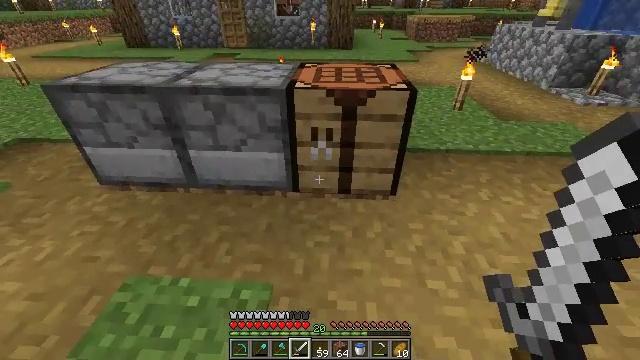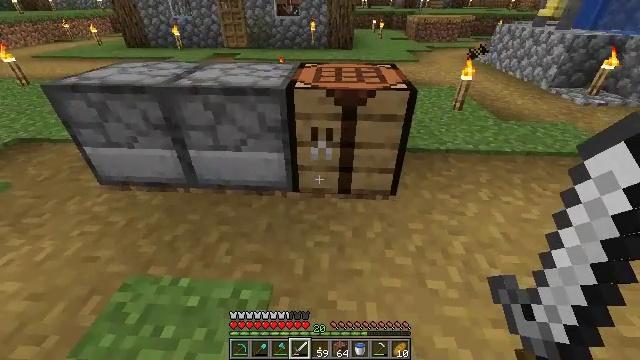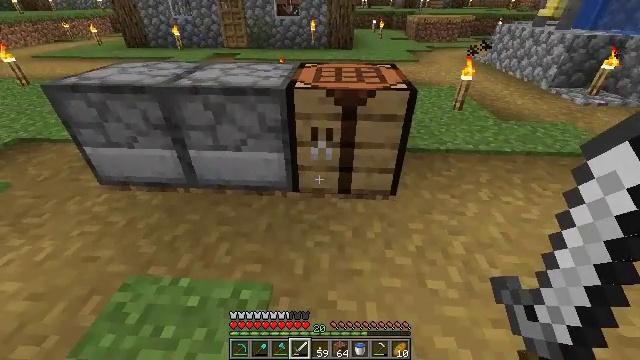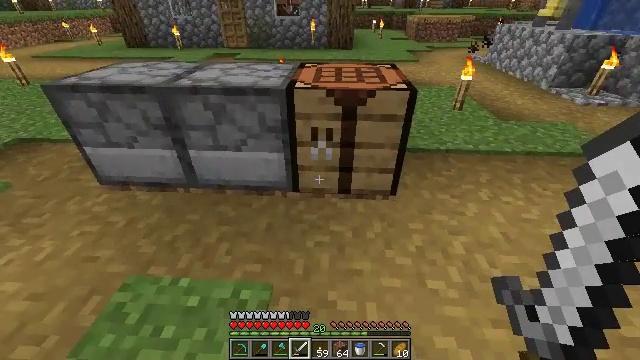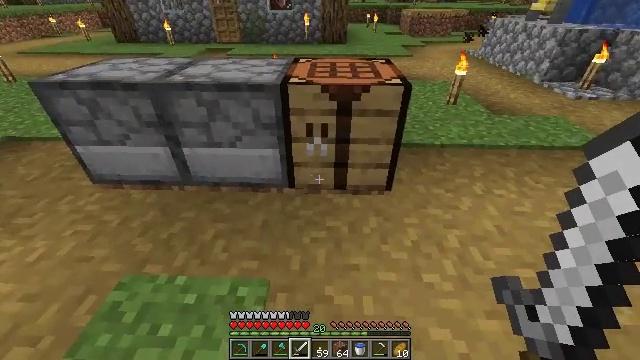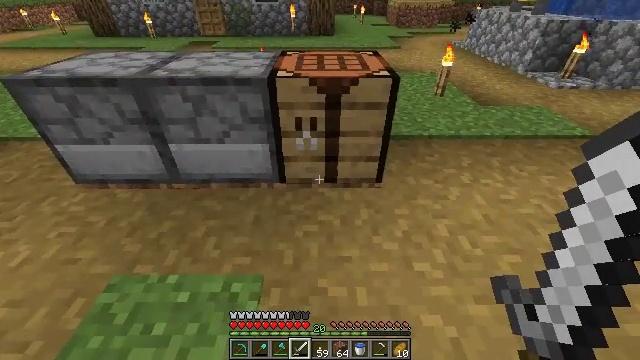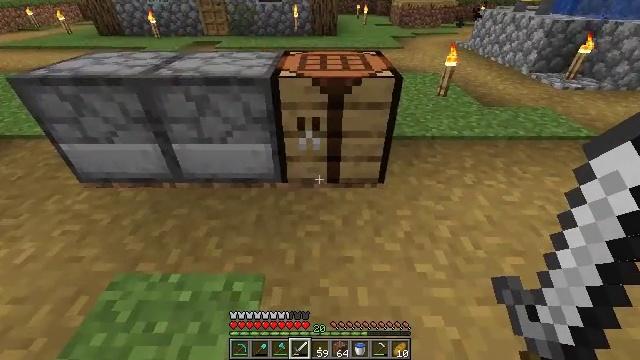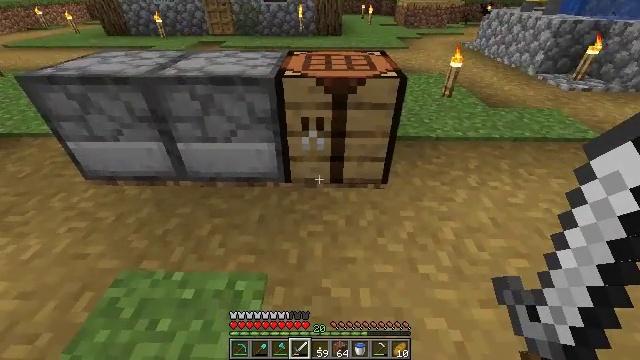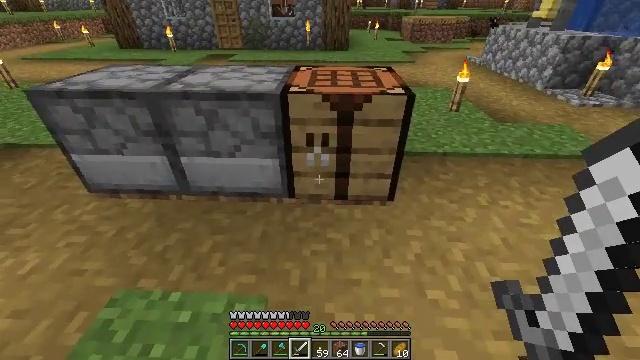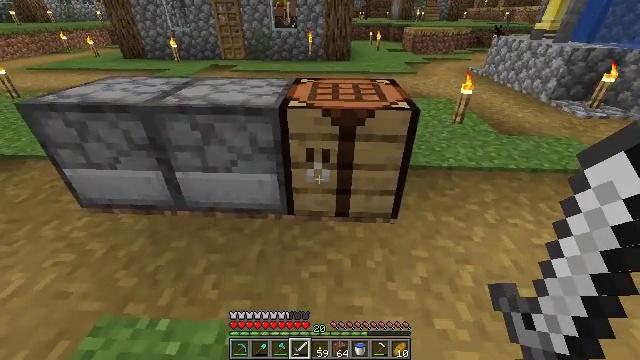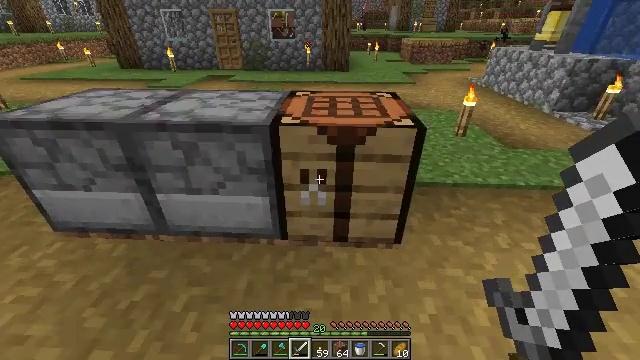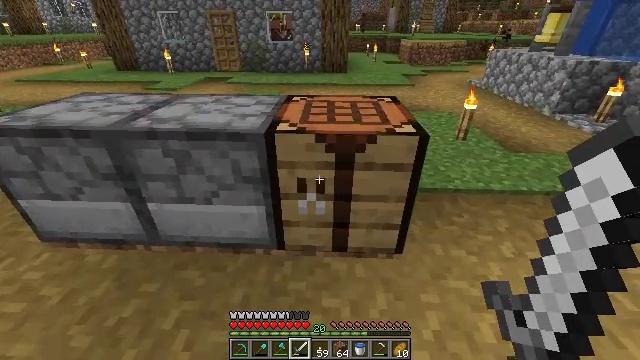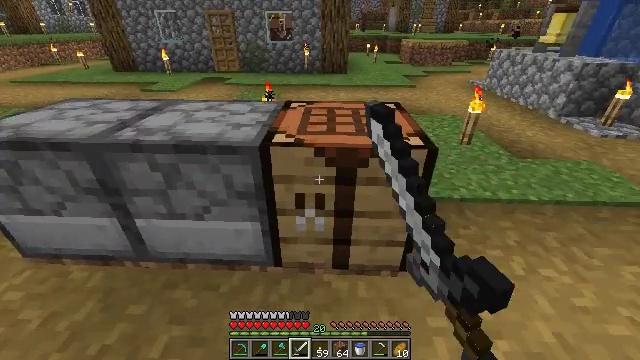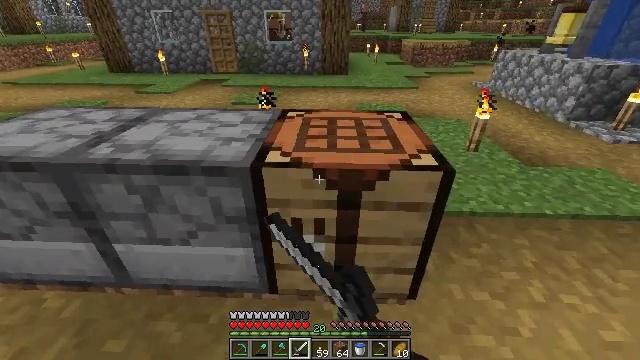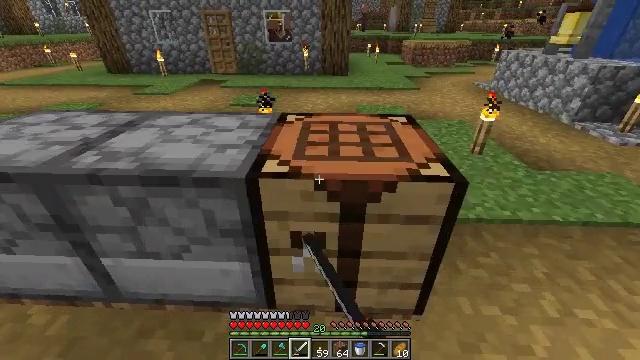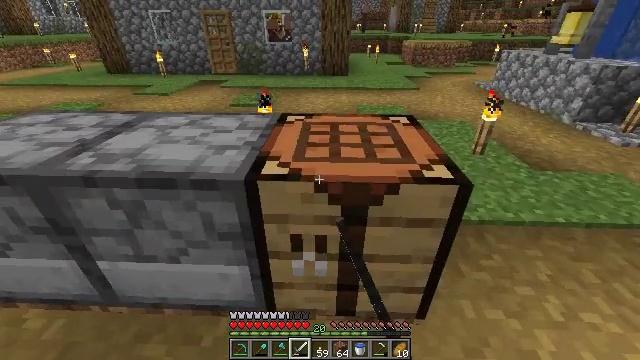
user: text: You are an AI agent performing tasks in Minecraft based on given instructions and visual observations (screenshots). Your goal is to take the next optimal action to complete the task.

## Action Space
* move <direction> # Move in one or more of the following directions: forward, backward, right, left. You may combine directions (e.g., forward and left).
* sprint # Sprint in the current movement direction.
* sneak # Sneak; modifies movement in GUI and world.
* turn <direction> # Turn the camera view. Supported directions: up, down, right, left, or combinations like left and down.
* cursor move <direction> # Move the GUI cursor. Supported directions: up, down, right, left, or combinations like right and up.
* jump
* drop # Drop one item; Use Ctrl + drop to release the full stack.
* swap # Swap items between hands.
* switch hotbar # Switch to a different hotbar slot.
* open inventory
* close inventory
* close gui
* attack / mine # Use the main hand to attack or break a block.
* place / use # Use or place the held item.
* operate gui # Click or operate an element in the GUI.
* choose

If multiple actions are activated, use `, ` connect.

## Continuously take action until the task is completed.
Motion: motion action
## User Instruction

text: You need a crafting table to craft a lectern.
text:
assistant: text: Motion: no_op
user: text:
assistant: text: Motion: no_op
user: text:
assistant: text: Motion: no_op
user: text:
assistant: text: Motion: turn right
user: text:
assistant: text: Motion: turn right and down
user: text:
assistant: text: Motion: no_op
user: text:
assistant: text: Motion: no_op
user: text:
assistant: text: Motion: move forward, turn left and up
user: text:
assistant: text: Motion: move forward, turn up
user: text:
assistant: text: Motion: move forward, turn up
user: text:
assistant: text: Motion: move forward, use / place
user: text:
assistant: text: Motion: move forward, use / place
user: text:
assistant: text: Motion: use / place
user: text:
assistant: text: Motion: use / place
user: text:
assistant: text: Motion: no_op
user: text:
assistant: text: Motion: no_op
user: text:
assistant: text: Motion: no_op
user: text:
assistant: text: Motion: cursor move left and up
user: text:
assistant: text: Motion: cursor move left and up
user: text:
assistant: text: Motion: cursor move left and up
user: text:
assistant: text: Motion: cursor move left and up
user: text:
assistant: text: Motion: no_op
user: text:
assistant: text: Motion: no_op
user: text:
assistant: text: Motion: no_op
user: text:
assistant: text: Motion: no_op
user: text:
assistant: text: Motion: no_op
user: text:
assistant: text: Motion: no_op
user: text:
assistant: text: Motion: no_op
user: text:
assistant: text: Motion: cursor move down
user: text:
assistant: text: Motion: cursor move down